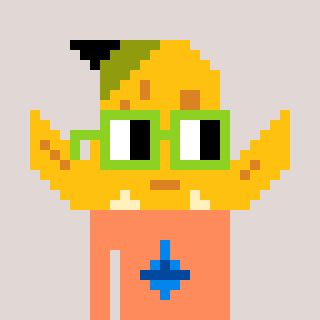
a pixel art character with square light green glasses, a banana-shaped head and a peachy-colored body on a warm background